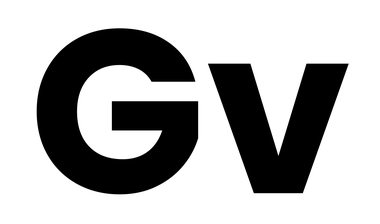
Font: Poppins-Bold